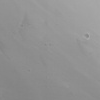
Atmospheric dust classification: not_dusty